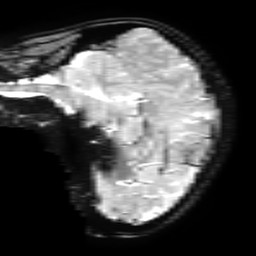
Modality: T2starw
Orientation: sagittal
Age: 44
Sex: female
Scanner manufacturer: ge
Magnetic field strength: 3 T
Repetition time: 0.65 s
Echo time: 0.02 s